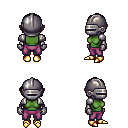
a pixel art fantasy rpg character, female body template, orc, green skin, steel arm armor, magenta pants, black bangs hairstyle, metal helm, metal gloves, gold boots, four views (front, back, left, right), 2x2 character sprite sheet, small pixel art, hard edges, no anti-aliasing